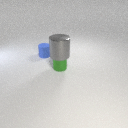
small green metal cylinder below large gray metal cylinder